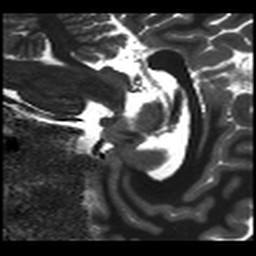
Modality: T1map
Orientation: sagittal
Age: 31
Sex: female